Question: I have bunch of location (Lat, Lng) data inside my database and let's assume it has the following columns:
> ResortLatitudeLongitude
I would like to define the radius of available resorts and my aim is draw a rectangle which contains all of the places.
What would be the algorithm for that?
The table is stored inside SQL Server and I can use SP or Function here. Also, C# code would be helpful as well.
I need to find a place on NW and SE to determine the rectangle. I need to first sort this out. I am not looking for a way to find places within that rectangle for now.
Here is my imagination for what I am after (sorry for the awful drawing):

think this as a world map and the blue circles are resorts. I need to find the lat and lng of two places which I mark with a brown circle.
@Damien_The_Unbeliever pointed out that I am on the wrong direction here. My aim is draw a rectangle which contains all of the places. And my question is telling another story.
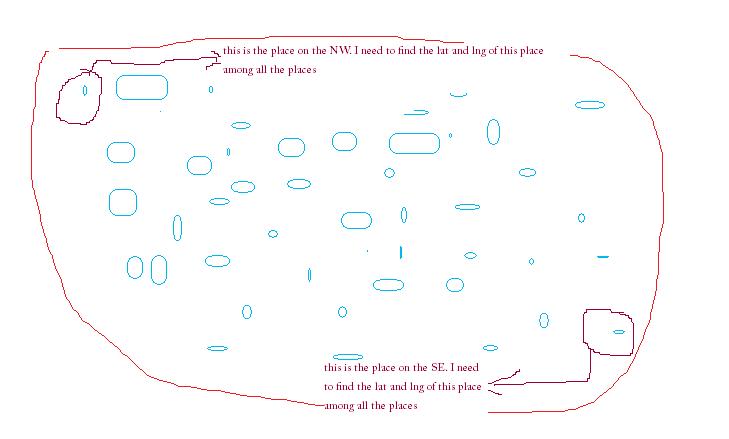
Answer: To draw a rectangle where all the resorts fit inside here is the full example:
'''
create table #testing (
Resort varchar(20),
Longitude int,
Latitude int
)
insert into #testing values ('Res 1', 10, 20)
insert into #testing values ('Res 2', -12, 30)
insert into #testing values ('Res 3', 3, -122)
insert into #testing values ('Res 4', 120, 120)
insert into #testing values ('Res 5', -2, 230)
insert into #testing values ('Res 6', 32, -2)
select
min(Longitude) [Min Longitude],
max(Longitude) [Max Longitude],
min(Latitude) [Min Latitude],
max(Latitude) [Max Latitude],
convert(varchar, min(Longitude)) + "," + convert(varchar, max(Latitude)) [NW],
convert(varchar, max(Longitude)) + "," + convert(varchar, min(Latitude)) [SE]
from #testing
drop table #testing
'''